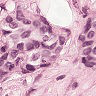
Metastatic tissue present: yes